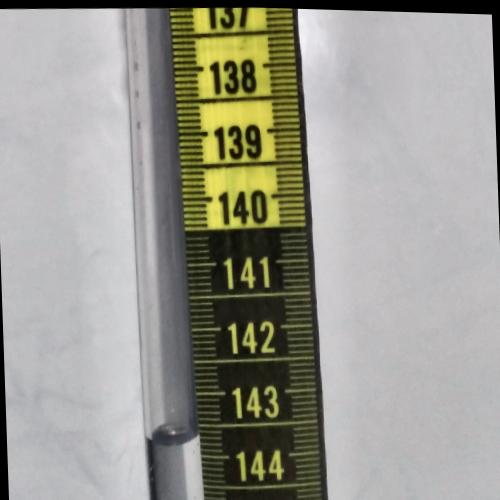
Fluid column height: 143.7 cm